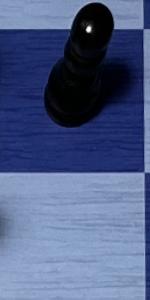
Label: Empty